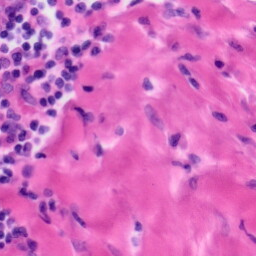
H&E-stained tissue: Tonsil